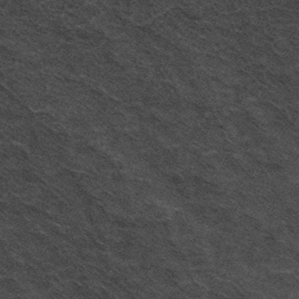
Label: frost